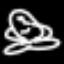
Label: frog